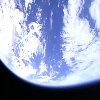
Label: cloud